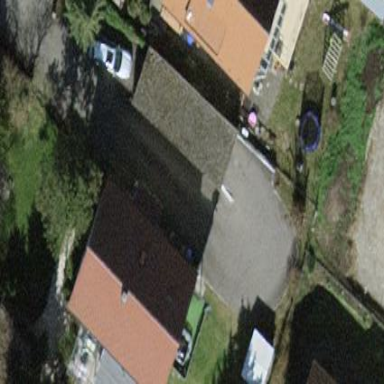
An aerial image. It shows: Building.